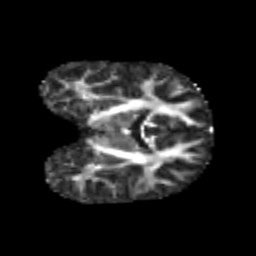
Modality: FA
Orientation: coronal
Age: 7
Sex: female
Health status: healthy